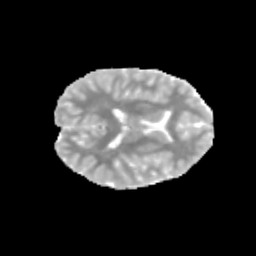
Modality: MD
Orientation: axial
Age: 11
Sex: male
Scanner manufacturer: siemens
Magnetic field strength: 3 T
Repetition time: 3.8 s
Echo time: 0.07 s